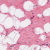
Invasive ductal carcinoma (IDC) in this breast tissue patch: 0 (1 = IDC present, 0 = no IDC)